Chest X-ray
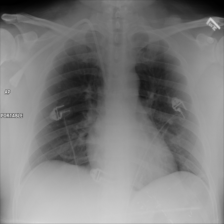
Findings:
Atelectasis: positive
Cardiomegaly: negative
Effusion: negative
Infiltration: negative
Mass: negative
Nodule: negative
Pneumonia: negative
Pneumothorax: negative
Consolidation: negative
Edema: negative
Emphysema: negative
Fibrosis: negative
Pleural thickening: negative
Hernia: negative